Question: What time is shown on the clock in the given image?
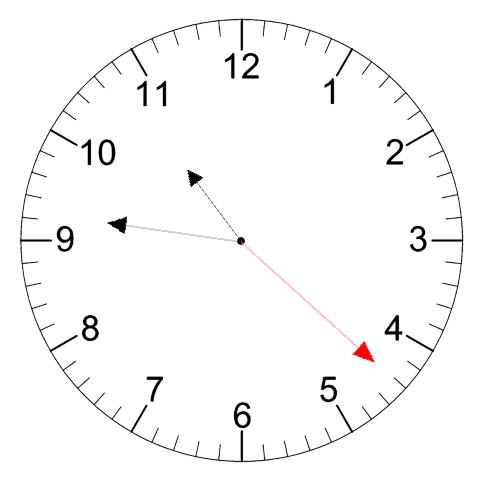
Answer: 10:46:22